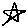
Label: star